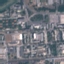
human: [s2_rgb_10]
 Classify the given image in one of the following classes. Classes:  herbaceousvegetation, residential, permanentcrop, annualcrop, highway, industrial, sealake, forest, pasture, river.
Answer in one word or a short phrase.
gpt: Industrial